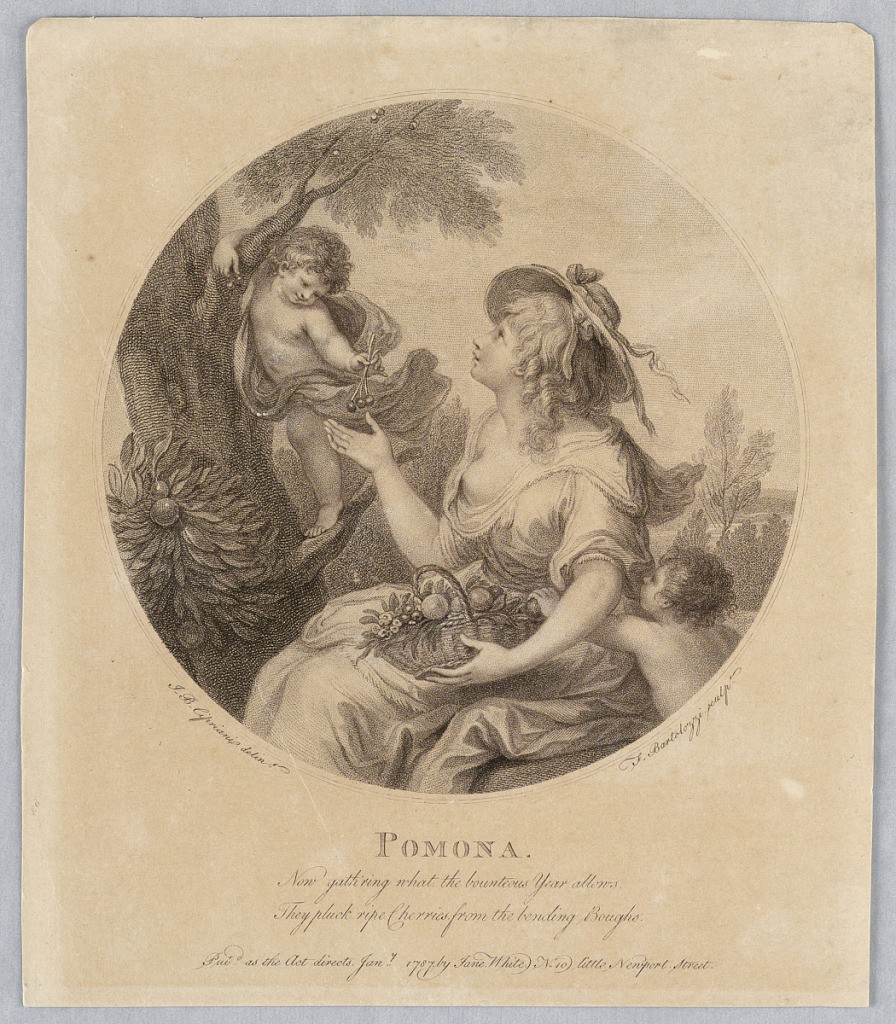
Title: Pomona
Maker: Francesco Bartolozzi, Italian, active England, 1727–1815
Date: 1787
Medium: Stipple engraving in brown ink on white paper
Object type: Print
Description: Pomona sits facing left, with a child at either side. She ha a ribboned hat on, and a basket of fuit in her left hand. The boy at right is stealing from it while the one at left, in a tree, hands her three cherries.